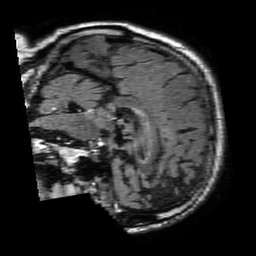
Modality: FLAIR
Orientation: sagittal
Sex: male
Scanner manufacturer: philips
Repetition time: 11 s
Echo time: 0.125 s